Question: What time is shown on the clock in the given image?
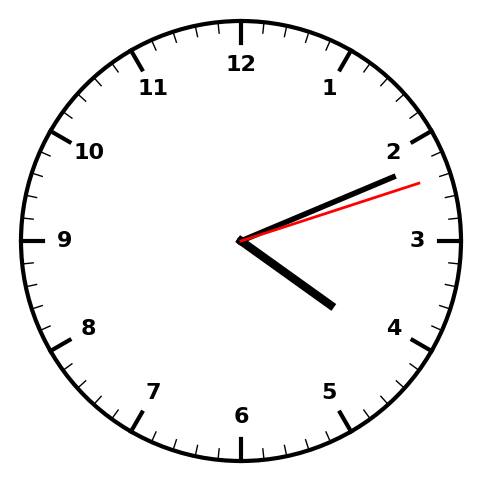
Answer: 04:11:12